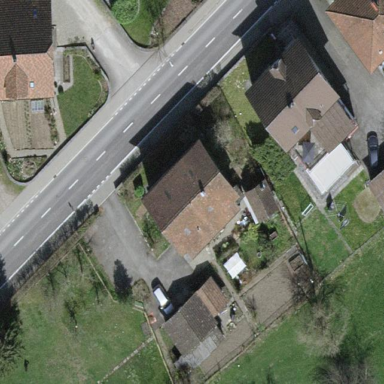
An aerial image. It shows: Simple and straightforward house.